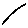
Label: line